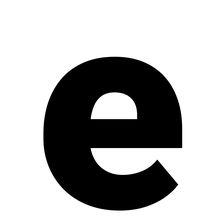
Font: Roboto_Black